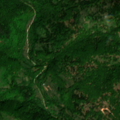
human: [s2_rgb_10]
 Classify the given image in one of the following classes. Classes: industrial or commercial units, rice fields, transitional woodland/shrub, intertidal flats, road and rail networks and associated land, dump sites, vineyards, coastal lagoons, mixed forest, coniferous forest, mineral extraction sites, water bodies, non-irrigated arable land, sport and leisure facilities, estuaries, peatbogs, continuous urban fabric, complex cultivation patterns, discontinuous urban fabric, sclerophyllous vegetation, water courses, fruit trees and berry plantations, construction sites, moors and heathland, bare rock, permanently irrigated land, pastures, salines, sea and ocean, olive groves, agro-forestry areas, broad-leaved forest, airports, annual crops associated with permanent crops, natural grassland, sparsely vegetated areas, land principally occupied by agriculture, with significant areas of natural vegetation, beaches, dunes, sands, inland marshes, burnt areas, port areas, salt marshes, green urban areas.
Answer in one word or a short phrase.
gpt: broad-leaved forest, natural grassland, transitional woodland/shrub